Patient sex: M
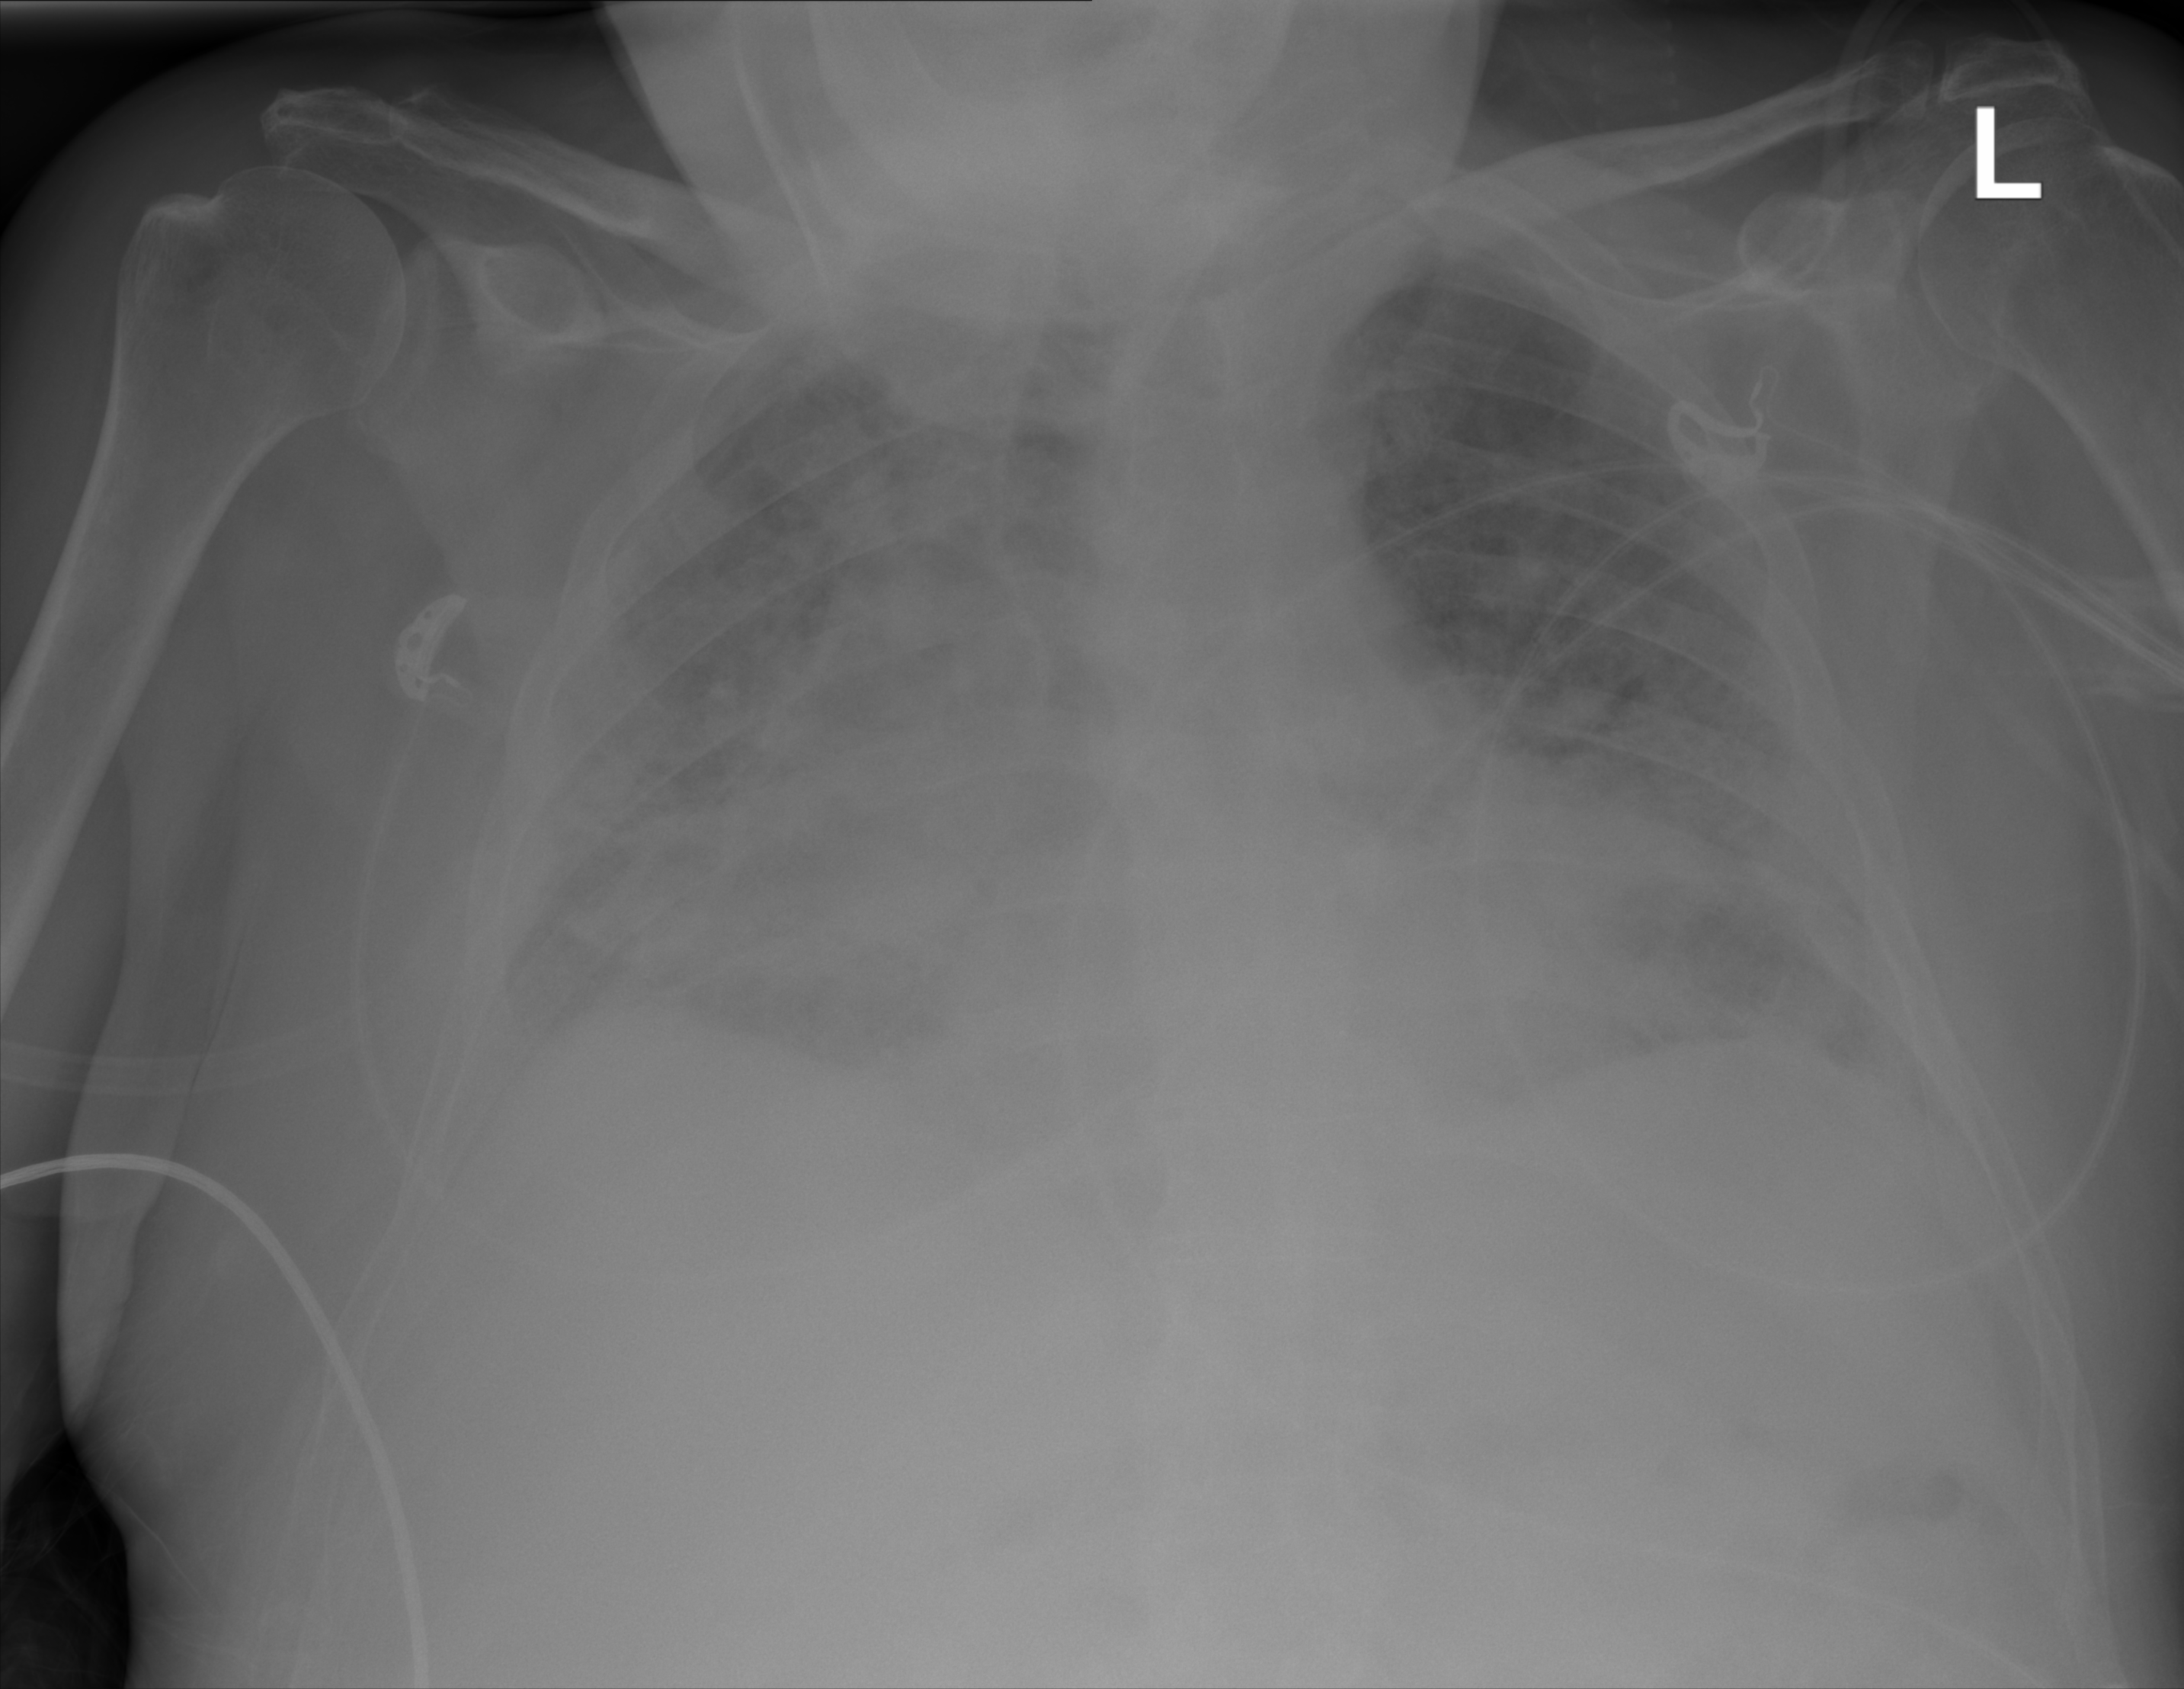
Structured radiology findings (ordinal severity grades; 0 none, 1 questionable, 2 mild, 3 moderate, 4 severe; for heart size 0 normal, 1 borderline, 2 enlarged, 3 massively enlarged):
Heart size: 0
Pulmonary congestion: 0
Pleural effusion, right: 0
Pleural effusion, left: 0
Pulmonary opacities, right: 3
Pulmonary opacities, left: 3
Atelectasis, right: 1
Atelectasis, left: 1